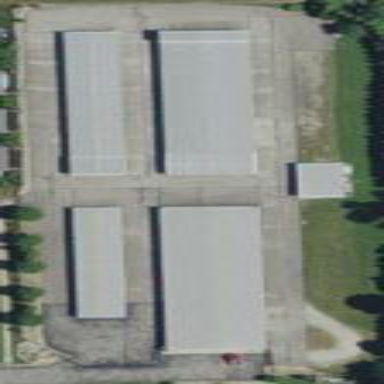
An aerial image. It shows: Storage rental shop.